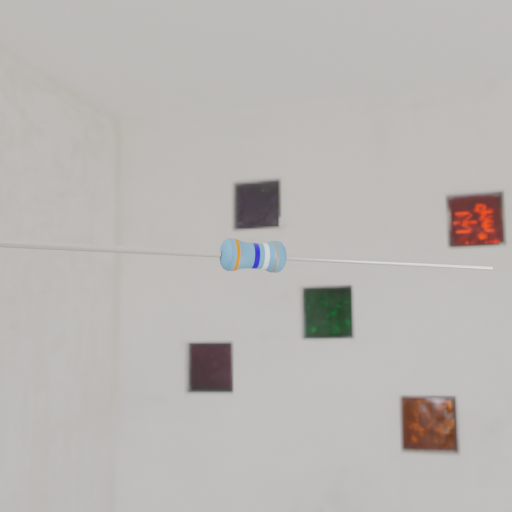
Resistor colour bands (in order): orange, blue, white, silver